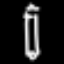
Label: pencil